Question: I'm creating app with side menu like facebook.
I have two containerView, which are connected with embed segue to their viewControllers.
When i swipe in my sideVC i need to call method in my mainVC to hide side menu, i'm try to use delegate but it's nil :(
Have my parent Class SlidingVC
'''
@class SlidingVC;
@protocol SlidingVCDelegate
-(void)slidingVCDidFinishLeft:(SlidingVC *)svc;
-(void)slidingVCDidFinishRight:(SlidingVC *)svc;
@end
@interface SlidingVC : UIViewController
@property(nonatomic, assign) id<SlidingVCDelegate> delegate;
@end
'''
my left and right side controllers are his children
'''
@interface RightPanelSlidingVC : SlidingVC
------------------------------------------
@interface LeftPanelSlidingVC : SlidingVC
'''
and i have my mainVC what contains my side menu and using SlidingVCDelegate
'''
@interface MainViewController : UIViewController <SlidingVCDelegate>
'''
So i need to call in my mainVC method '-(void)slidingVCDidFinishLeft:(SlidingVC *)svc' or 'right'
in my leftSideVC, when i make swipe i call:
'''
- (IBAction)swipeLeft:(UISwipeGestureRecognizer *)sender {
[self.delegate slidingVCDidFinishLeft:self];
NSLog(@"Swipe left");
}
'''
in my mainVC
'''
@interface MainViewController ()
@property (strong, nonatomic) LeftPanelSlidingVC *lvc;
@property (strong, nonatomic) RightPanelSlidingVC *rvc;
@end
......
- (void)viewDidLoad
{
[super viewDidLoad];
self.lvc = [self.storyboard instantiateViewControllerWithIdentifier:@"Left VC"];
self.rvc = [self.storyboard instantiateViewControllerWithIdentifier:@"Right VC"];
}
-(void)slidingVCDidFinishLeft:(SlidingVC *)svc{
NSLog(@"Swipe left sucess!");
[self animateSlidingVC:svc reveal:NO];
[self shadowOpasity:0.0f from:2.0f to:0.0f inView:LeftContainer];
}
- (void)prepareForSegue:(UIStoryboardSegue *)segue sender:(id)sender {
if ([[segue identifier] isEqualToString:@"embedRightVC"]) {
self.rvc = (RightPanelSlidingVC *)segue.destinationViewController;
self.rvc.delegate = self;
}
if ([[segue identifier] isEqualToString:@"embedLeftVC"]) {
self.lvc = (LeftPanelSlidingVC *)segue.destinationViewController;
self.lvc.delegate = self;
}
}
'''
but in mainVC my delegate is nil, i don't know why.
As i think problem somewhere in embed segue
<URL>

sorry for my English
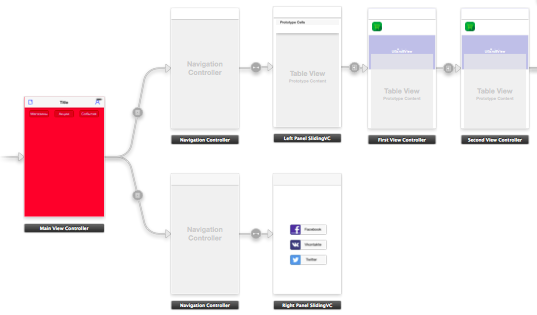
Answer: Problem was in 'prepareForSegue'
my panels were embeded in navController so i need to say that my navigationController is destinationController
'''
- (void)prepareForSegue:(UIStoryboardSegue *)segue sender:(id)sender {
if ([[segue identifier] isEqualToString:@"embedRightVC"]) {
if ([segue.destinationViewController isKindOfClass:[UINavigationController class]]) {
UINavigationController* navController = segue.destinationViewController;
if ([navController.childViewControllers lastObject]) {
RightPanelSlidingVC *rightVC = navController.childViewControllers[0];
[self setRvc:rightVC];
[self.rvc setDelegate:self];
NSLog(@"Right Delegate");
}
}
}
if ([[segue identifier] isEqualToString:@"embedLeftVC"]) {
if ([segue.destinationViewController isKindOfClass:[UINavigationController class]]) {
UINavigationController* navController = segue.destinationViewController;
if ([navController.childViewControllers lastObject]) {
LeftPanelSlidingVC *leftVC = navController.childViewControllers[0];
[self setLvc:leftVC];
[self.lvc setDelegate:self];
NSLog(@"Left Delegate");
}
}
}
}
'''